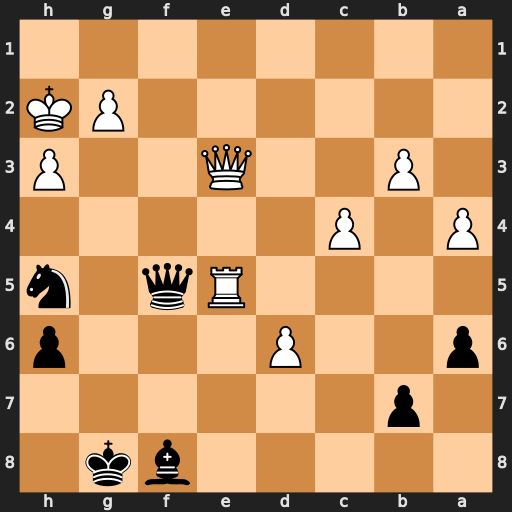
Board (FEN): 5bk1/1p6/p2P3p/4Rq1n/P1P5/1P2Q2P/6PK/8
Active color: b
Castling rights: -
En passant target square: -
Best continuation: Bxd6 Qg3+ Nxg3 Rxf5 Nxf5+